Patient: sex F, age 57
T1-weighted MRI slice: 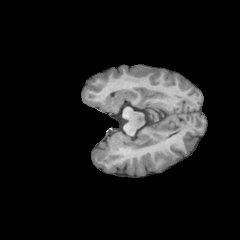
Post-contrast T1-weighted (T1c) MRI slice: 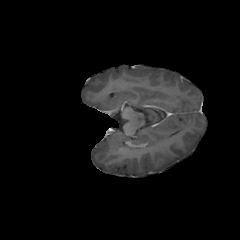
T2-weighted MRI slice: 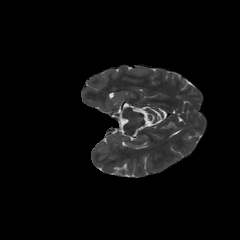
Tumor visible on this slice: no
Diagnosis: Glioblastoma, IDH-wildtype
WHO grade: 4